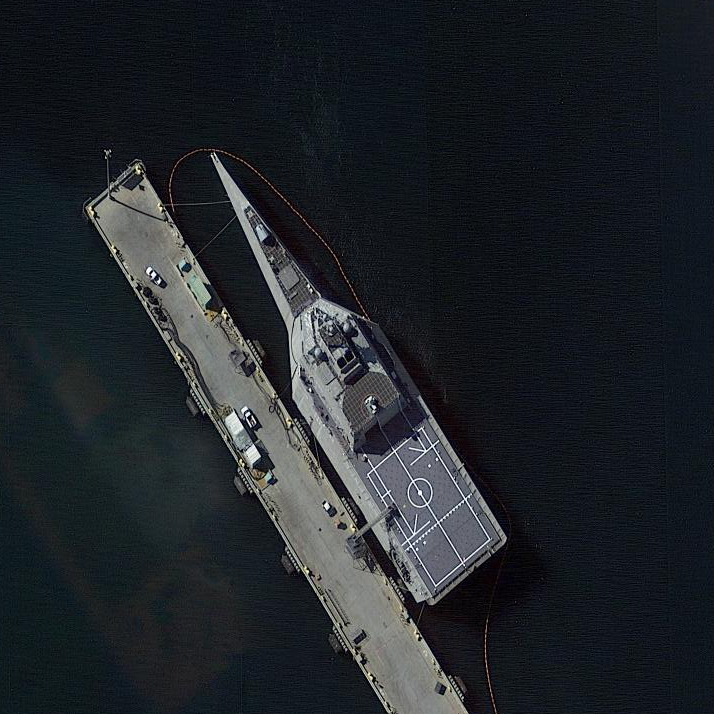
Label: Independence-class_combat_ship